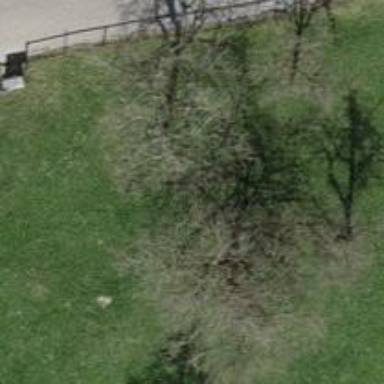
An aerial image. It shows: Beautiful tree in nature.